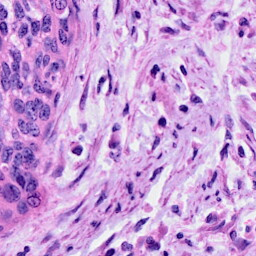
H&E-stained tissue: Cervix